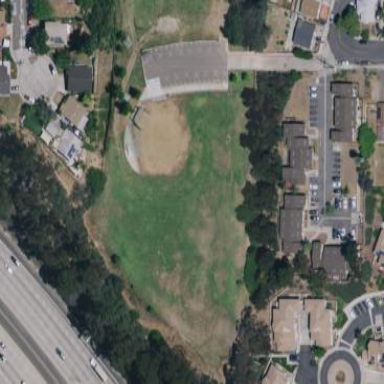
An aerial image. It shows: Pitch used for soccer and baseball activities.